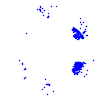
Particle: pion